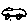
Label: car